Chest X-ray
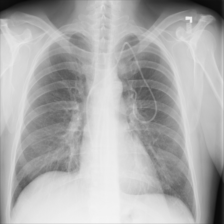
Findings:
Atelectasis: negative
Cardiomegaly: negative
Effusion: negative
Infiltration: negative
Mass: negative
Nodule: negative
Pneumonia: negative
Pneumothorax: negative
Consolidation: negative
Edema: negative
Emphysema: negative
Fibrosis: negative
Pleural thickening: negative
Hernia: negative